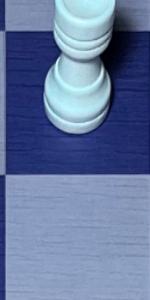
Label: Empty